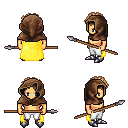
a pixel art fantasy rpg character, male body template, human, tanned skin, yellow cape, white pants, light blonde curly afro hairstyle, cloth hood, metal boots, spear, four views (front, back, left, right), 2x2 character sprite sheet, small pixel art, hard edges, no anti-aliasing